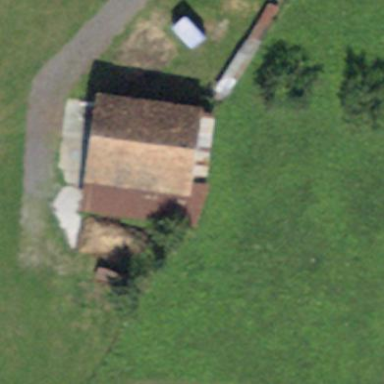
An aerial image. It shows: Barn.